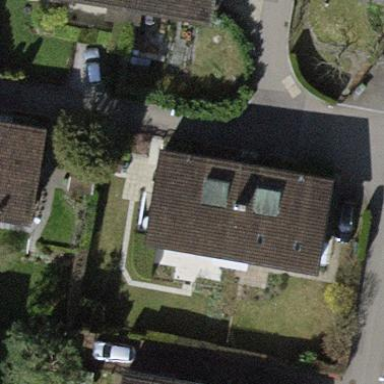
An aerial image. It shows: Semidetached house.